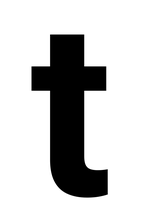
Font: Roboto_Bold